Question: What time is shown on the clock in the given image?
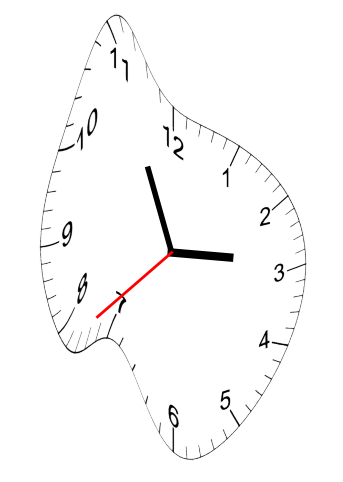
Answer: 02:55:38